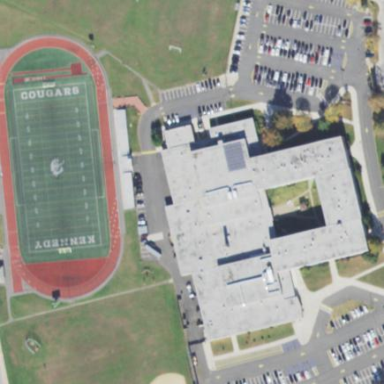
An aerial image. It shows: School.